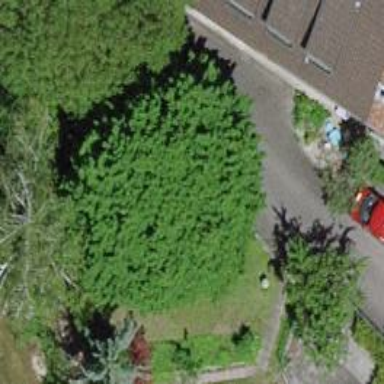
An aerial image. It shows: Natural monument of deciduous broadleaved tree.